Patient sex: M
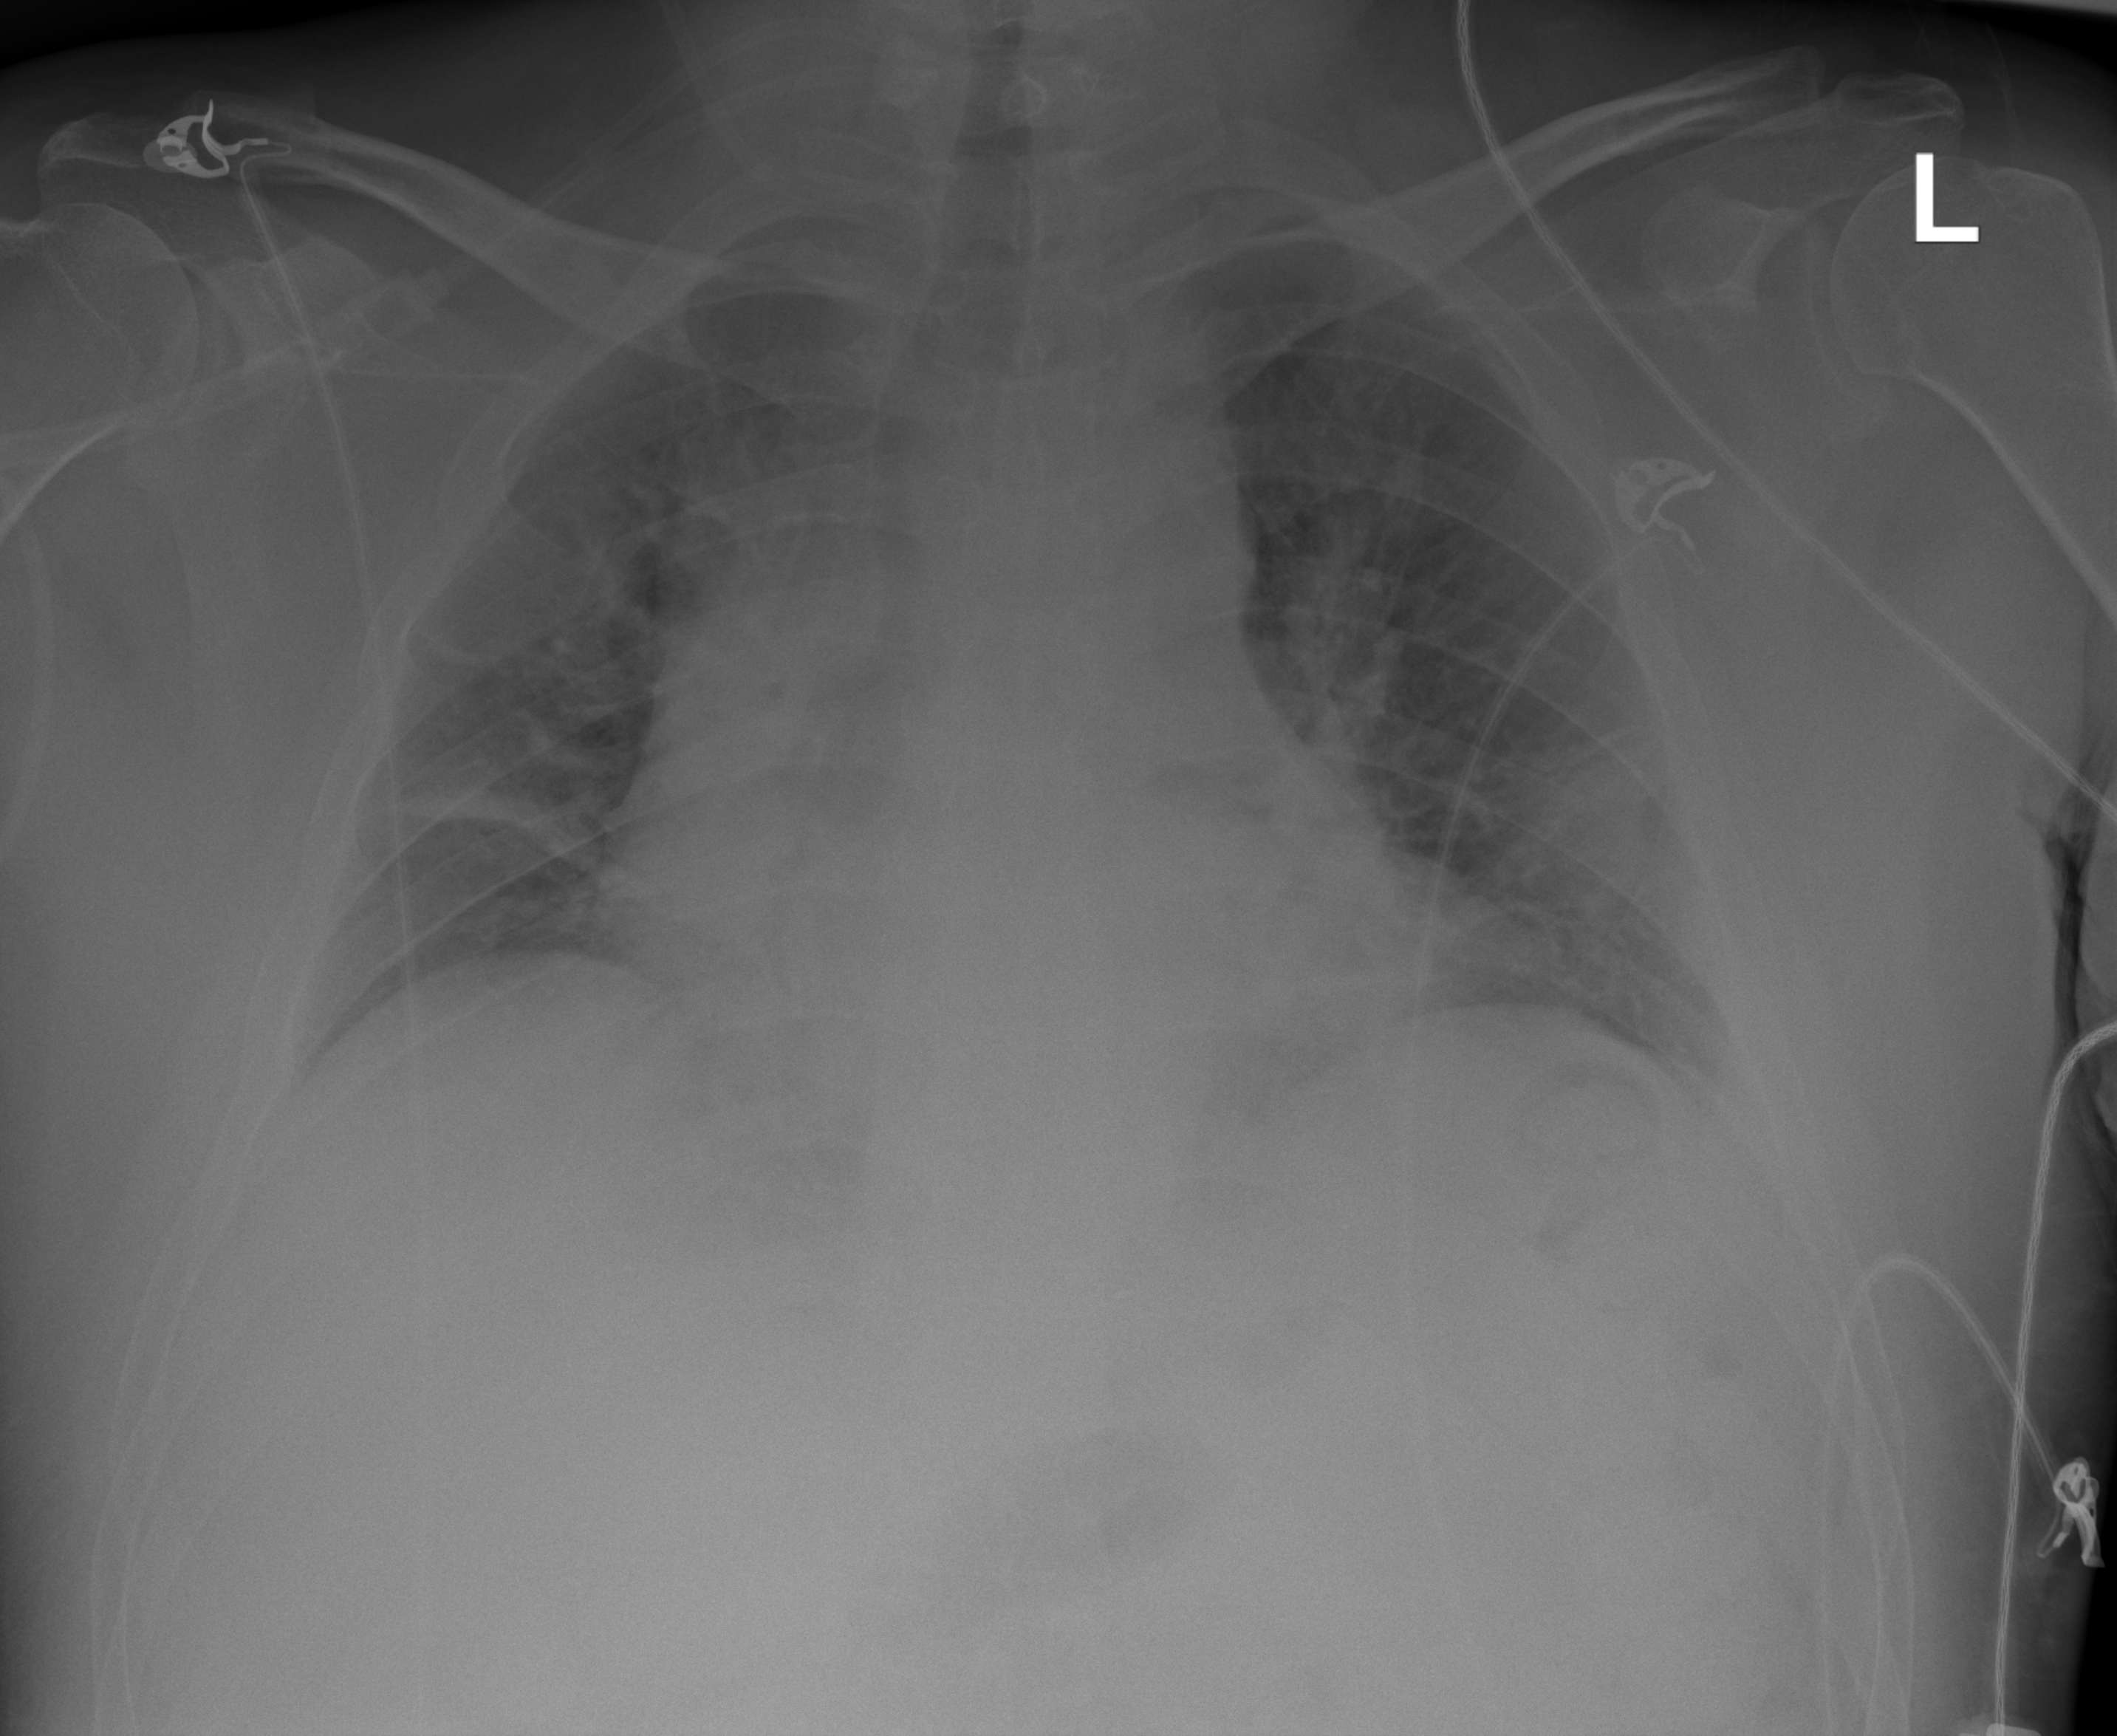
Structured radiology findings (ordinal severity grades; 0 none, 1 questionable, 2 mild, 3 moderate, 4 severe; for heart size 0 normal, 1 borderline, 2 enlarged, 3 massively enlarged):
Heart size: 1
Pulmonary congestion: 0
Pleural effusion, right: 0
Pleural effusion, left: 0
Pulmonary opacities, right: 1
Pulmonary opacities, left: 0
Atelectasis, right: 3
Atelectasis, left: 3